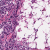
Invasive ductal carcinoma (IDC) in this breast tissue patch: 1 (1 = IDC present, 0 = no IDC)